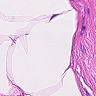
Metastatic tissue present: no